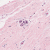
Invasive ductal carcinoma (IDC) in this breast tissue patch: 1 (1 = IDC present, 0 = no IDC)